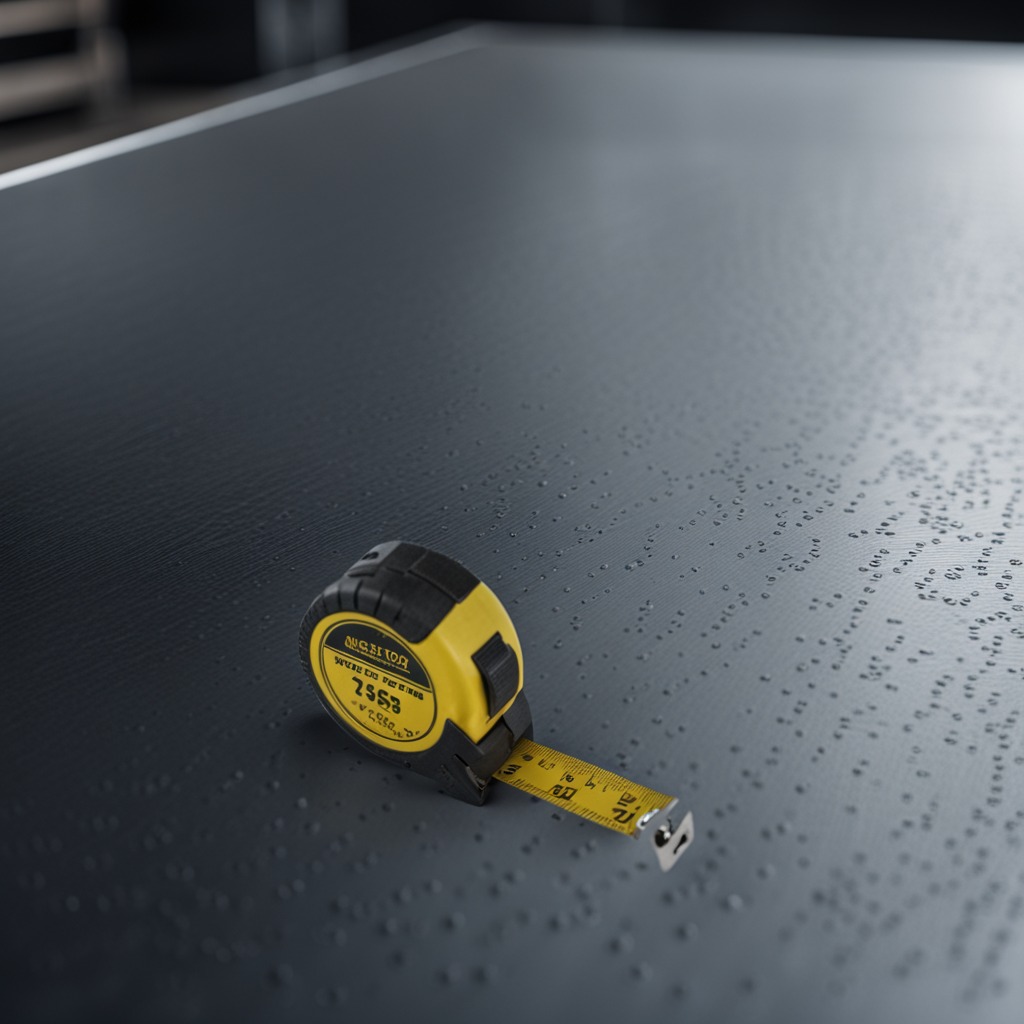
A measuring tape is lying on a cold steel table in a mining workshop.